Field crop: maize
Growth stage: 1
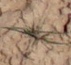
Species: lolium